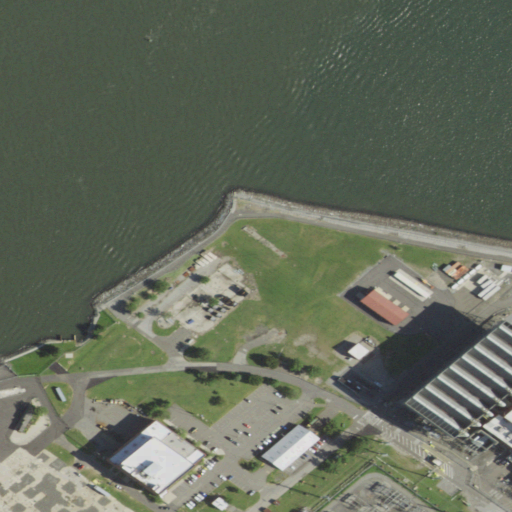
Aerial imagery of cape in New York named Lawrence Point containing open water, medium intensity development, high intensity development, open development, and low intensity development